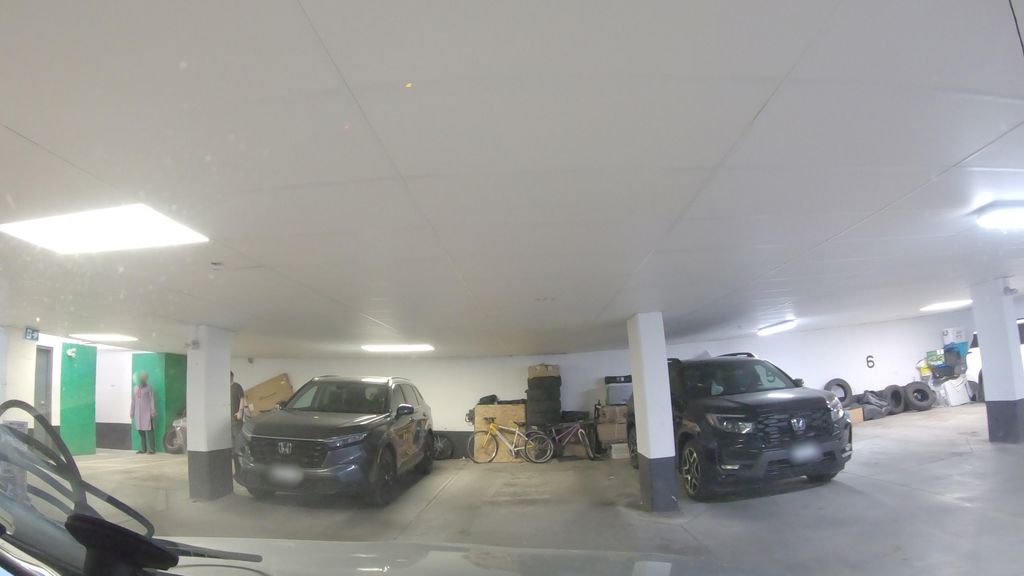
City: toronto